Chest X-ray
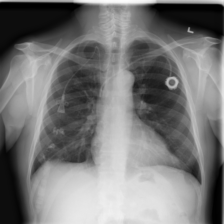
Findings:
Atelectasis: negative
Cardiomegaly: negative
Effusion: negative
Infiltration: negative
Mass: negative
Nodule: negative
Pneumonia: negative
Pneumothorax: negative
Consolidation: negative
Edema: negative
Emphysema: negative
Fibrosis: negative
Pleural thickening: negative
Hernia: negative